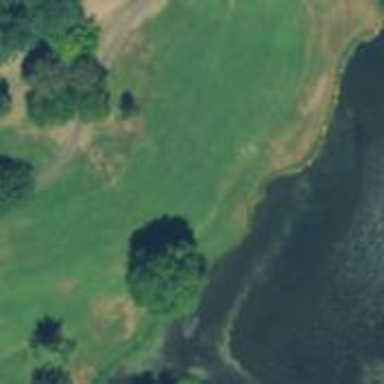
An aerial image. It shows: View of golf hole.